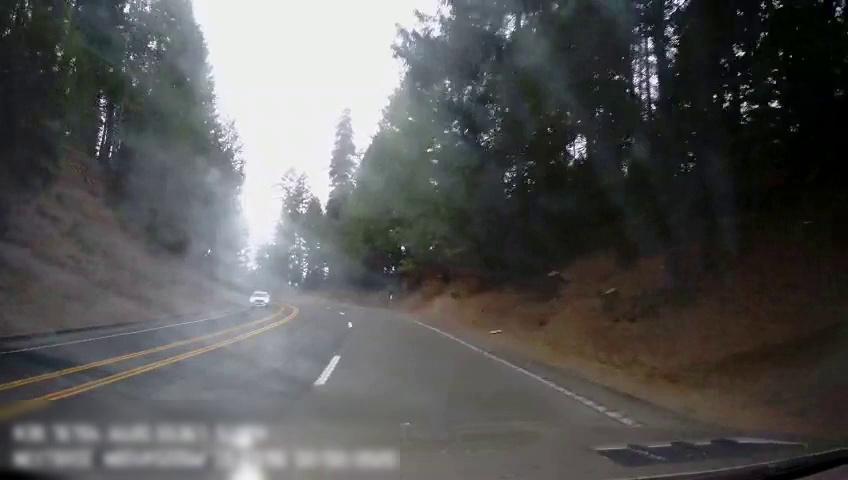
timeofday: Day
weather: Cloudy
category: Drivable Space
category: Vehicles | Car
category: Lanes | Opposite Lane
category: Lanes | Opposite Lane
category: Lanes | Alternate Lane
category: Lanes | Current Lane
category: Lanes | Current Lane